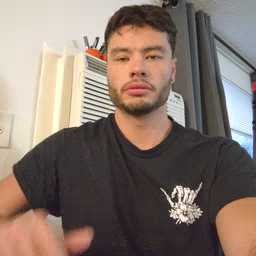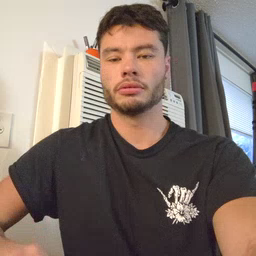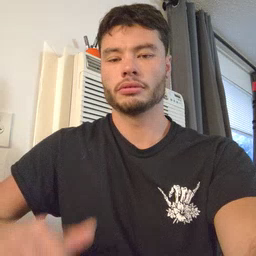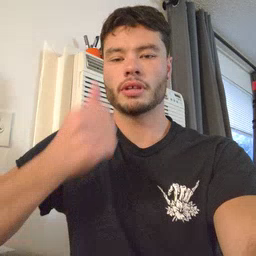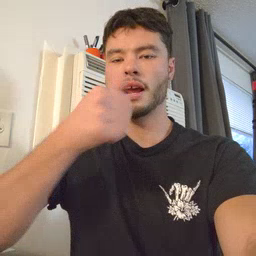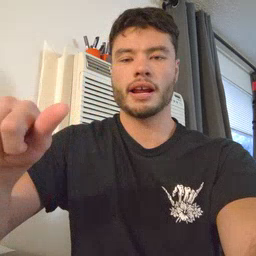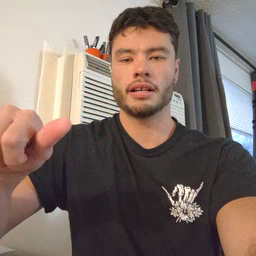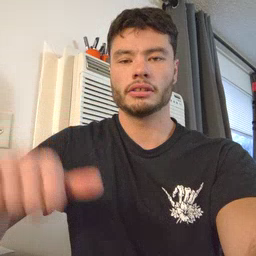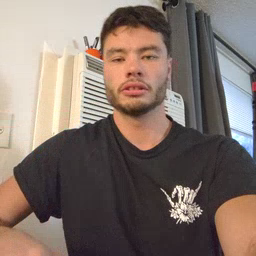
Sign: any